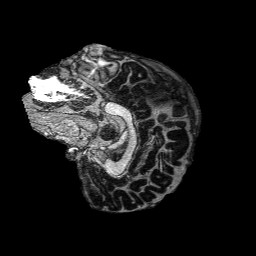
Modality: MP2RAGE
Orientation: sagittal